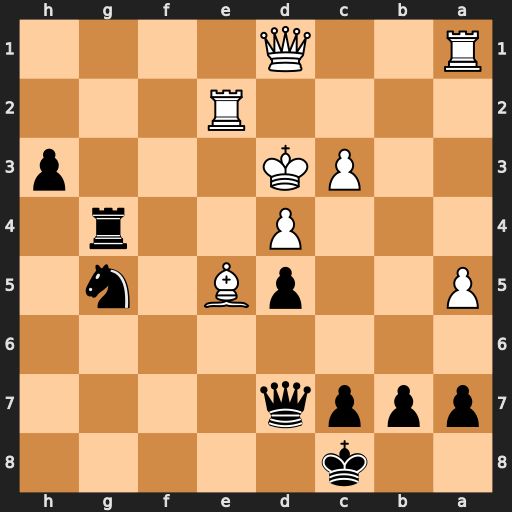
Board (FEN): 2k5/pppq4/8/P2pB1n1/3P2r1/2PK3p/4R3/R2Q4
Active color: b
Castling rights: -
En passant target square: -
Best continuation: Qf5+ Kd2 Nf3+ Kc1 Rg1 Kb2 Rxd1